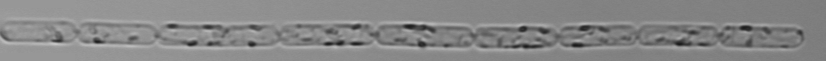
Label: Cerataulina_pelagica